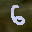
Label: 6